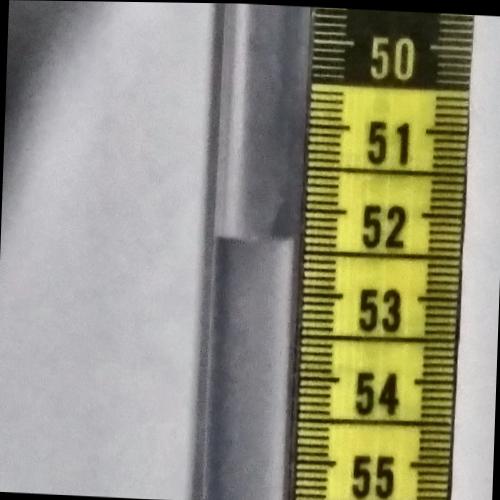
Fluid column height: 52.4 cm